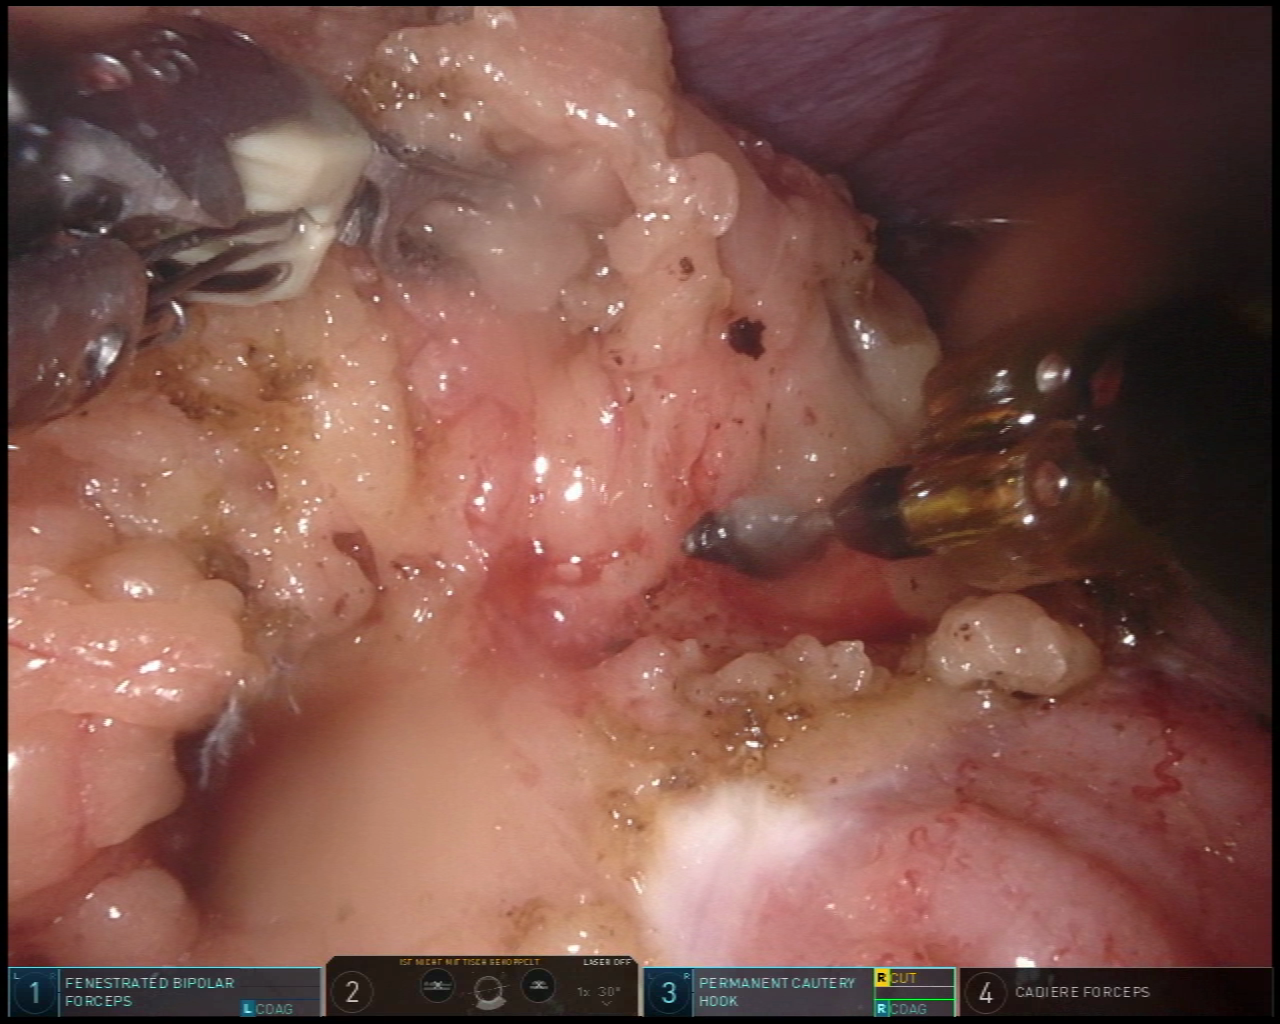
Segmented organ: colon
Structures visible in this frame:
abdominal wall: yes
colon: yes
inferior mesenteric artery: no
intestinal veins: no
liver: no
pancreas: no
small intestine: no
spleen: yes
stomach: no
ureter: no
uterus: no
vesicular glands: no